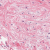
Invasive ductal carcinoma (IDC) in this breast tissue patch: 0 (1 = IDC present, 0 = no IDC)